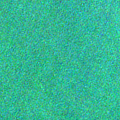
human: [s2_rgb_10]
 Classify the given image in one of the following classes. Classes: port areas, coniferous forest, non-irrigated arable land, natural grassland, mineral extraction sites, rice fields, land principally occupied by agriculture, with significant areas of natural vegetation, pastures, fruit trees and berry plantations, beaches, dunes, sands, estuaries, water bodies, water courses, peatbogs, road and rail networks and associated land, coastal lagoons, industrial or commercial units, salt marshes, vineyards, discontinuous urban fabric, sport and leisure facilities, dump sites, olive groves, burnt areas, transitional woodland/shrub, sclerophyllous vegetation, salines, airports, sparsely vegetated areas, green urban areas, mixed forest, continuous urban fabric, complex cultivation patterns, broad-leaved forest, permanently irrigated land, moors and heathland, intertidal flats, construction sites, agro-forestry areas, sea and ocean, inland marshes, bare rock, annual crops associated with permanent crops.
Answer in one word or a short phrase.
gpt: sea and ocean